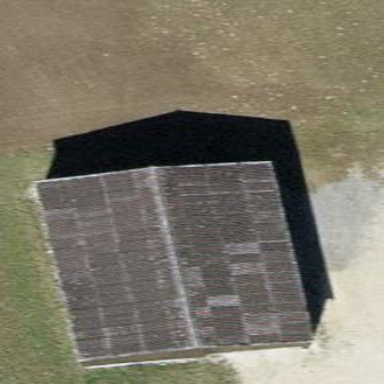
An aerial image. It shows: Gabled farm auxiliary building with eternit roof. The roof is dim gray in color and oriented along the building.